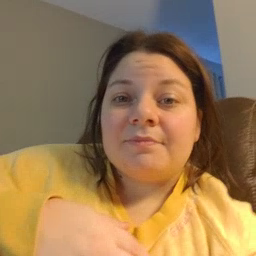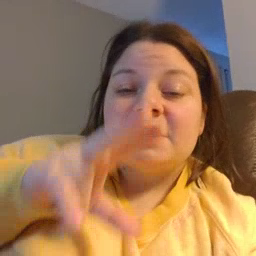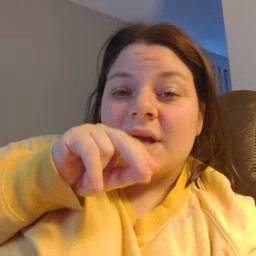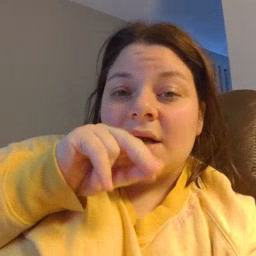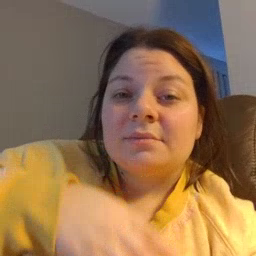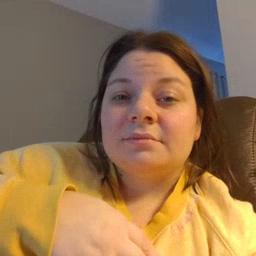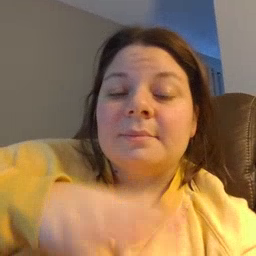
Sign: duck